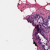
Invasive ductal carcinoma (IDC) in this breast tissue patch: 0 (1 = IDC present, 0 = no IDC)